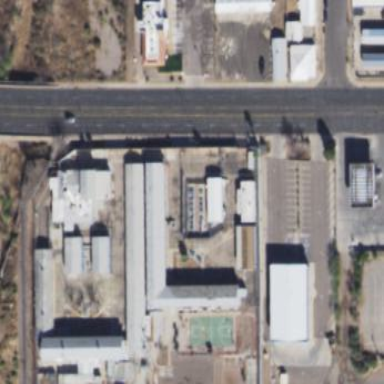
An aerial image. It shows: Wall surrounding prison facility.